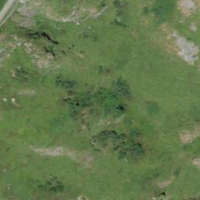
EUNIS habitat code: 26
Species observed at this site:
Geum montanum